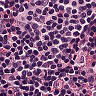
Metastatic tissue present: no